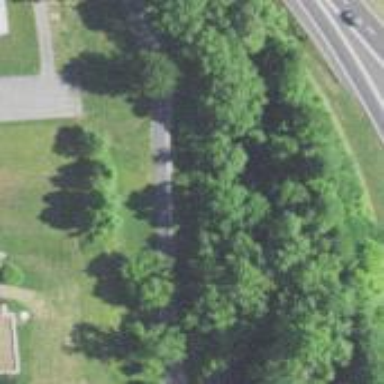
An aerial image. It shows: Asphalt path with excellent trail visibility.